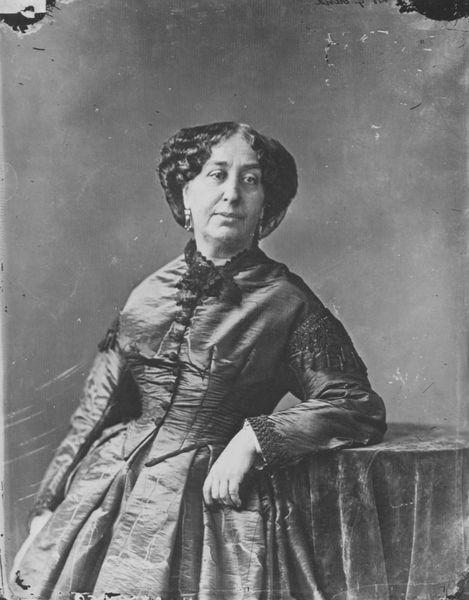
Titel: George Sand (1804-1876), Schriftstellerin
Künstler: Gaspard-Félix Tournachon
Schlagwörter: hand, weiß, busen, elegant, frau, frisur, grau, haar, hintergrund, kleid, mund, nase, ohrring, schmuck, schwarz, stirn, stützen, tisch, blick, dame, tuch, schleife, alt, wand, arm, arme, augen, gesicht, kragen, spitze, stehen, stein, ärmel, hals, portrait, porträt, tischdecke, tischtuch, haare, kostüm, mantel, pose, stoff, decke, ohrringe, augenbrauen, england, kinn, lippen, locken, mittelscheitel, ohren, scheitel, seide, lächeln, taille, welle, wellen, italien, mieder, kette, lehnen, dekoration, witwe, ernst, brauen, glanz, pupillen, atelier, glänzend, rüschen, aufstützen, knöpfe, foto, fotografie, photographie, eng, scharz, schwarzweiß, posieren, photo, kaputt, müde, viktorianisch, korsett, italienerin, oma, fotographie, aufnahme, auflehnen, taft, korsage, ausgestellt, fot, dauerwelle, george sand, schottland, corsage, weiiß, beschädigt, daguerrotypie, lipen, abnäher, lichtbild, fotograph, schöße, bilndis, knöfe, 19. jahrhundert, bertha, ausgestell